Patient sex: M
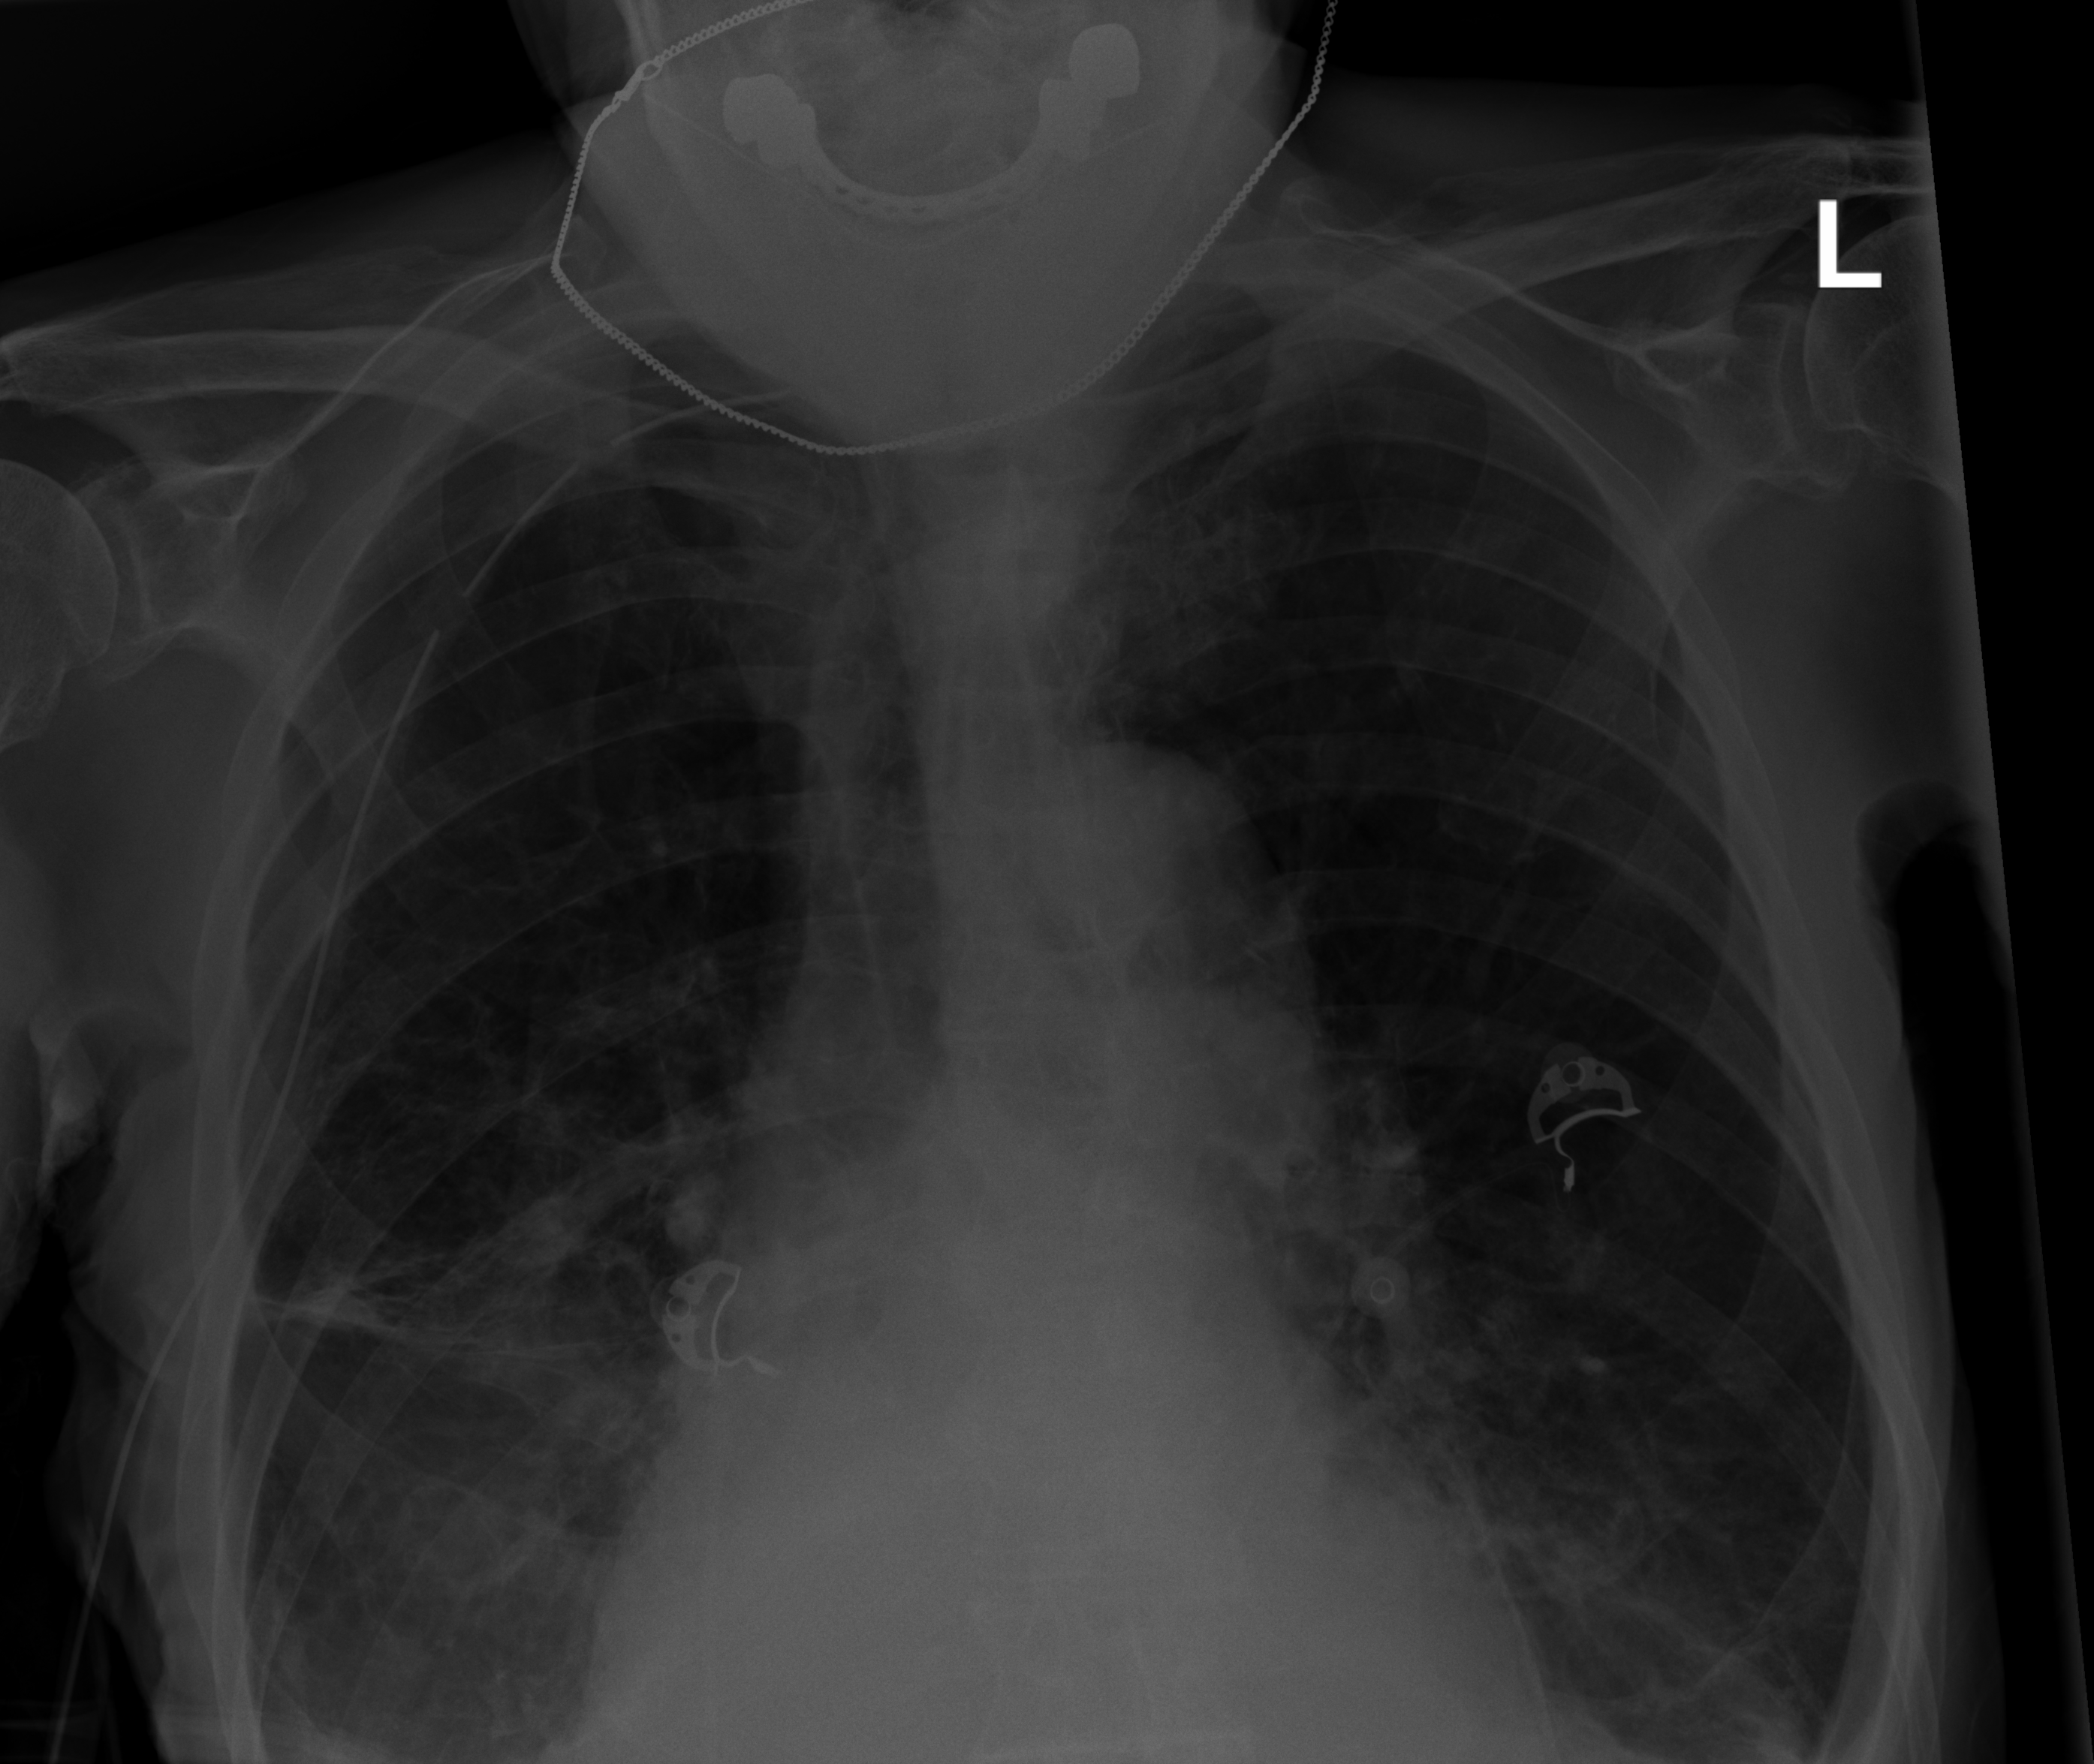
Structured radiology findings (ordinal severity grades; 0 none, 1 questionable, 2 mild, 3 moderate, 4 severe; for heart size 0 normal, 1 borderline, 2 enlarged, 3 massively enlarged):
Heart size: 2
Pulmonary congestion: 0
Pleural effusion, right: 2
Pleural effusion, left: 2
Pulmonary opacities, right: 2
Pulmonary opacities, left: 2
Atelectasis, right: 2
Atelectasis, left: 2